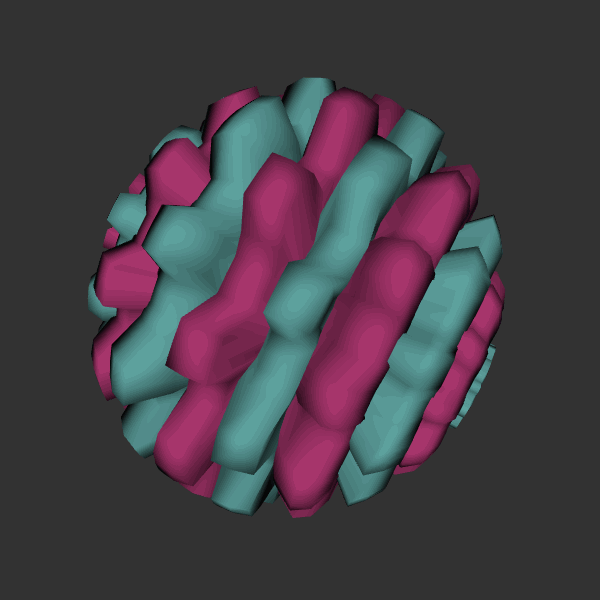
Background: dark